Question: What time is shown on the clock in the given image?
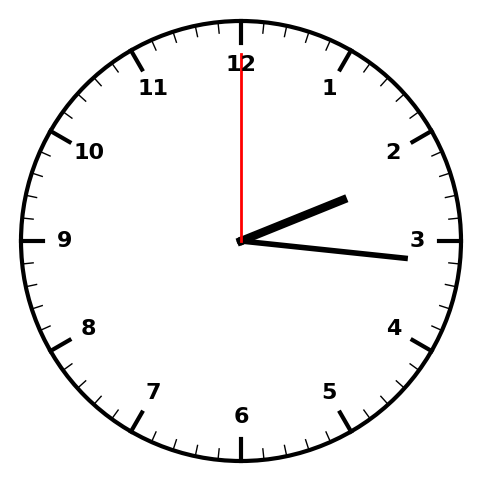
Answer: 02:16:00